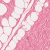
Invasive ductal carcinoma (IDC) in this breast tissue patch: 0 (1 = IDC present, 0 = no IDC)